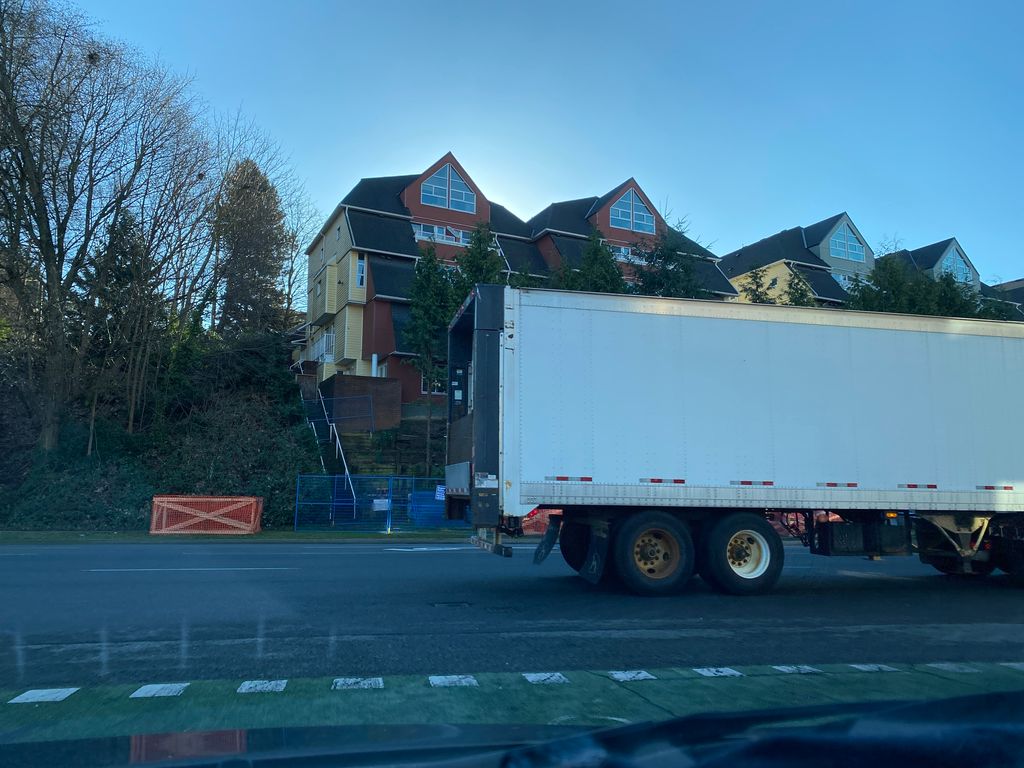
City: vancouver